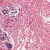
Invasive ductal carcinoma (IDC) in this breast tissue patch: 0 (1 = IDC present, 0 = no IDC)